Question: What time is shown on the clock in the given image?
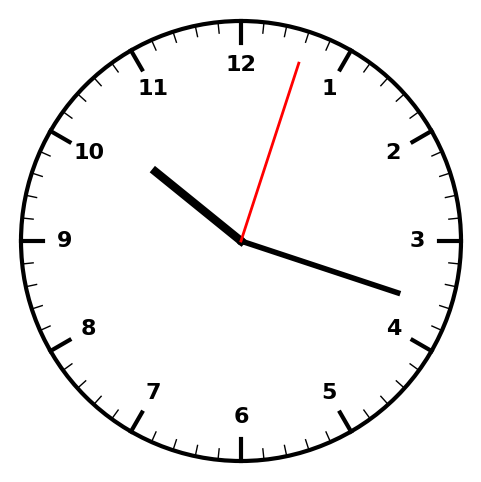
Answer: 10:18:03